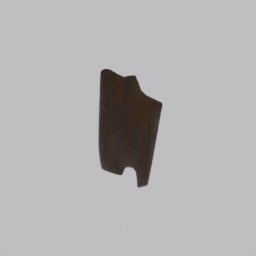
Label: nature